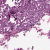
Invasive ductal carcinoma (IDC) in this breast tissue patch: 0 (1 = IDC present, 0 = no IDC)